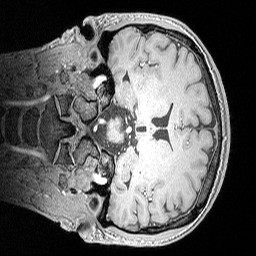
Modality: MP2RAGE
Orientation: coronal
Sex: male
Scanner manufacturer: siemens
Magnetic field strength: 3 T
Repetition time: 5 s
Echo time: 0.00292 s